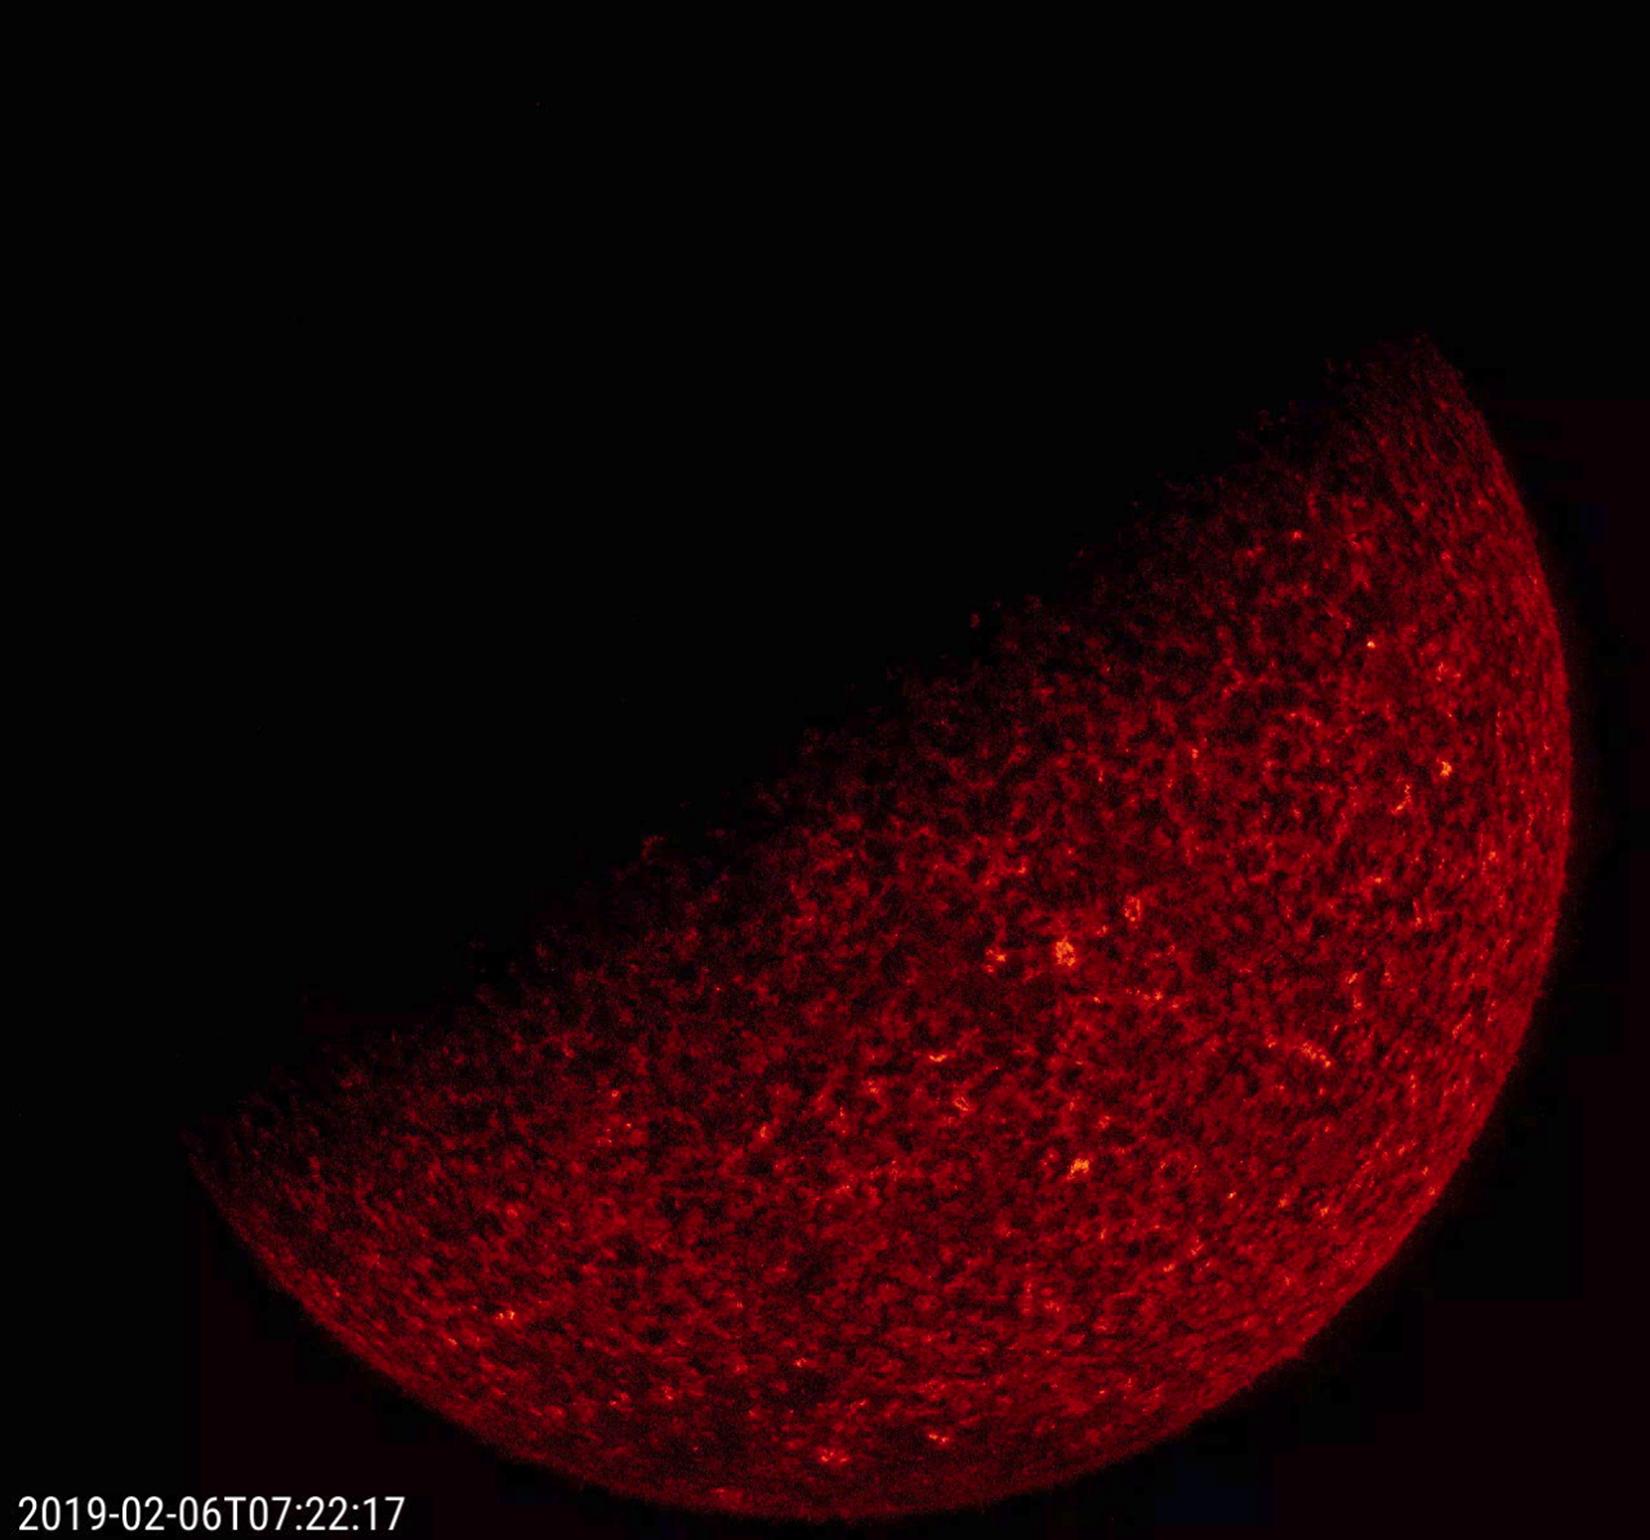
Spring 2019 Eclipse Season Arrives Solar Dynamics Observatory (SDO), Sun